Field crop: maize
Growth stage: 2
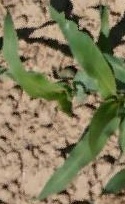
Species: maize